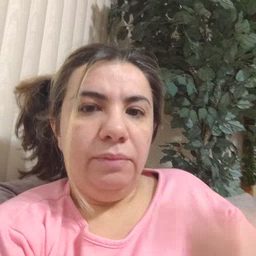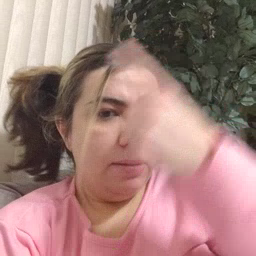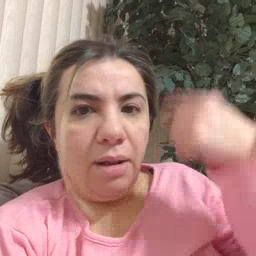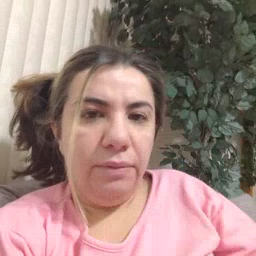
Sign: face